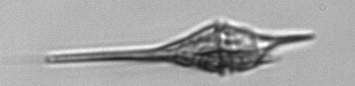
Label: Tripos_lineatus